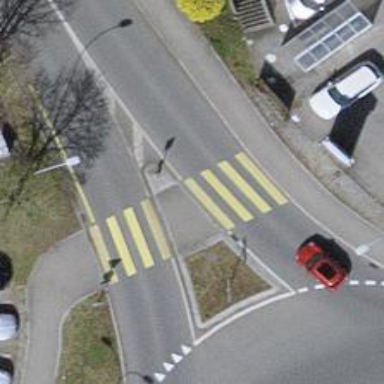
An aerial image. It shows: Marked road crossing with pedestrian island.